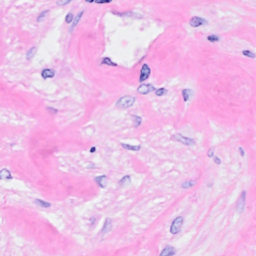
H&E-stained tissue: Breast